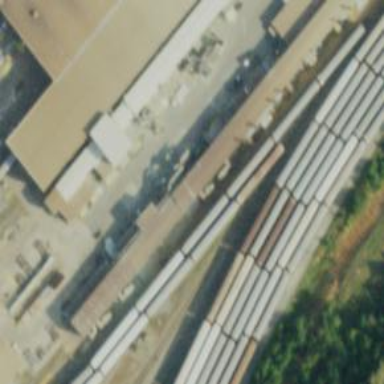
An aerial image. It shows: Rail spur service.